Question: Is there a way to create non-rectangular clickboxes for links?
I only recall seeing one example years ago on a webpage where they had a triangle in one of the corners of the page where the rollover effect would only execute when within the actual triangle? Unfortunately that site has gone and I never looked at the source.

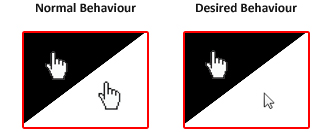
Answer: This sounds like a job for an image map. You could use a GUI editor like Dreamweaver and draw any polygon you would like and then convert it into an image map. This will spit out your code in the form of a map tag, and series of area tags that define the coordinates of each vertice of the polygon.
Or you can use an online service such as...
<URL>
To accomplish the same task.